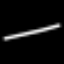
Label: line